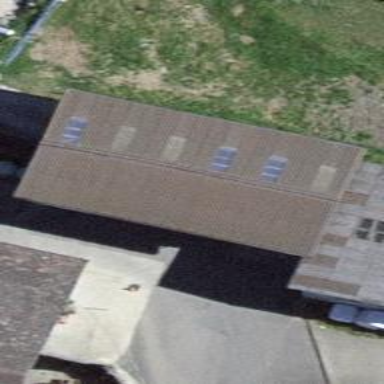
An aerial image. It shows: Shed.